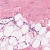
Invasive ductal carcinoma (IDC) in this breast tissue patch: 0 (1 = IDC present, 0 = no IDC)